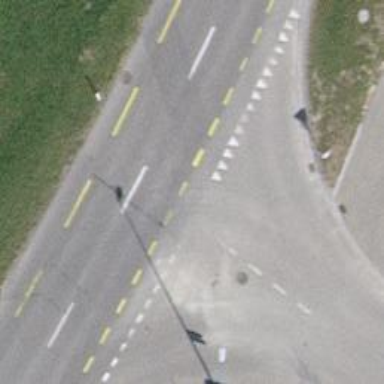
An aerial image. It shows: Road with "give way" sign.